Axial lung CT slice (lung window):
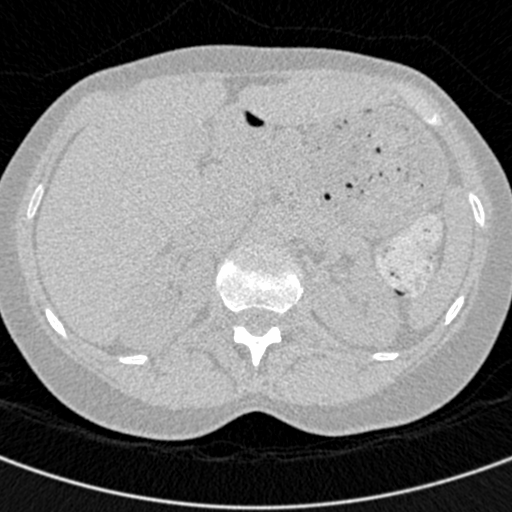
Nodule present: no